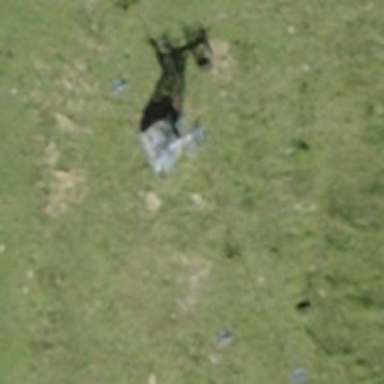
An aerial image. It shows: Pylon used for aerialway.